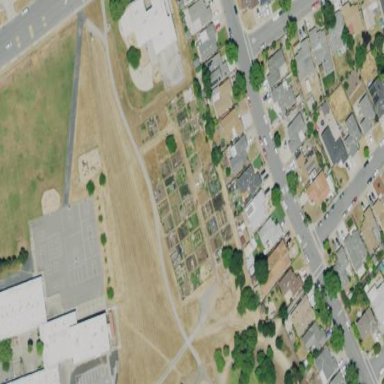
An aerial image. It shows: Allotments area.